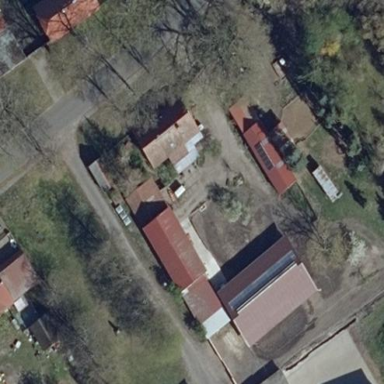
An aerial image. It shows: Farmyard area.